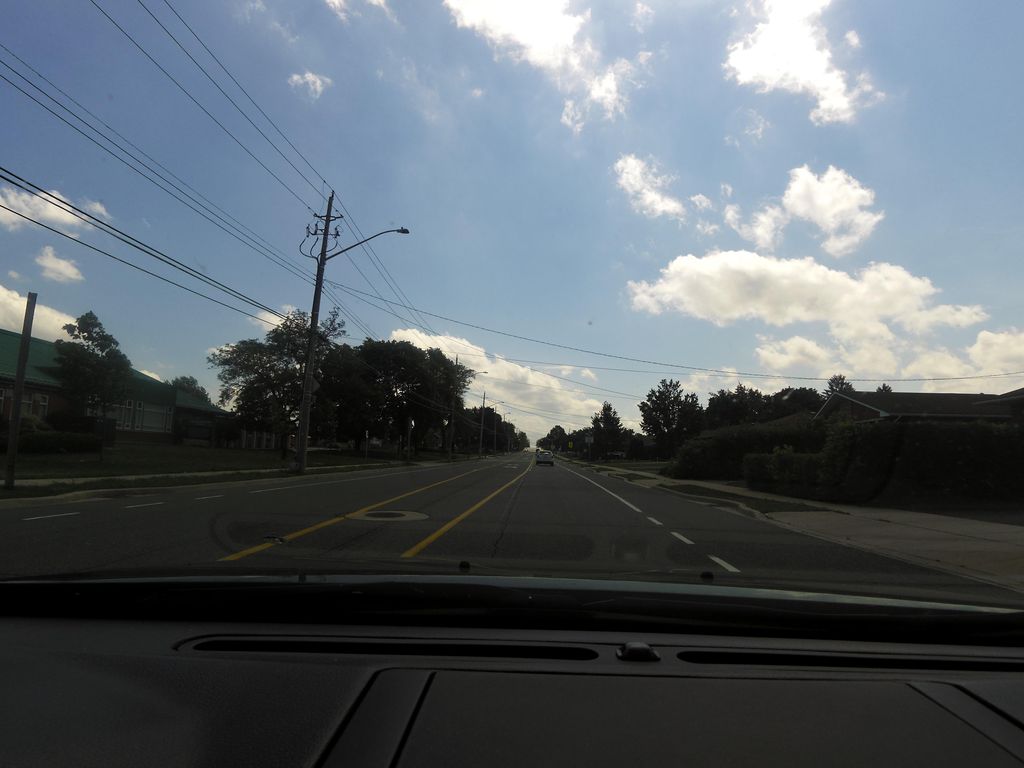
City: hamilton